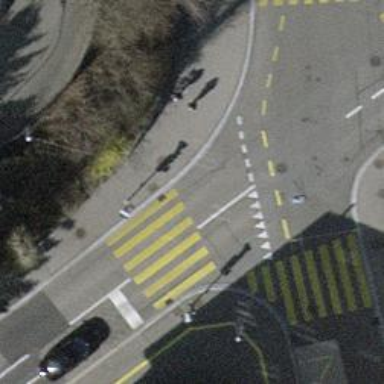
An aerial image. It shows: Road with traffic signals and zebra crossing with traffic signals.